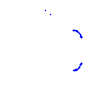
Particle: proton